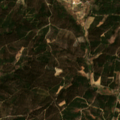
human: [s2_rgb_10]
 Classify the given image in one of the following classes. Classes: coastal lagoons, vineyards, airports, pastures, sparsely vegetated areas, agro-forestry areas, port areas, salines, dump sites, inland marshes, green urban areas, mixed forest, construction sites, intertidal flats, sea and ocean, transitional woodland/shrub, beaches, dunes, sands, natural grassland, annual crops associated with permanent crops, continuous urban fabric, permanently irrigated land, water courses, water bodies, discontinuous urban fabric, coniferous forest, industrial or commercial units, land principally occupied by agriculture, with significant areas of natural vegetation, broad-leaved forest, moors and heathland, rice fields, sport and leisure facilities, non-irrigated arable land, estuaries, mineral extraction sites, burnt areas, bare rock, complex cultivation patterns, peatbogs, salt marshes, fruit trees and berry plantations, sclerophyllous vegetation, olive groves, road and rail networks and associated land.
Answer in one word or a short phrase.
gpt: land principally occupied by agriculture, with significant areas of natural vegetation, broad-leaved forest, coniferous forest, transitional woodland/shrub